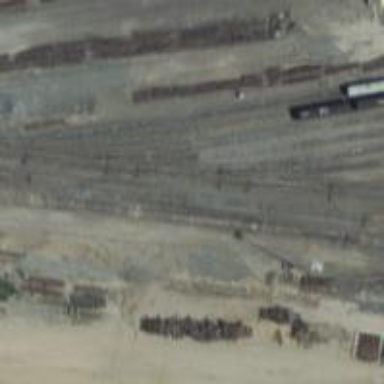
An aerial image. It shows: Railway yard used for servicing trains.